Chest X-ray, PA view. Patient: 51 years old, sex M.
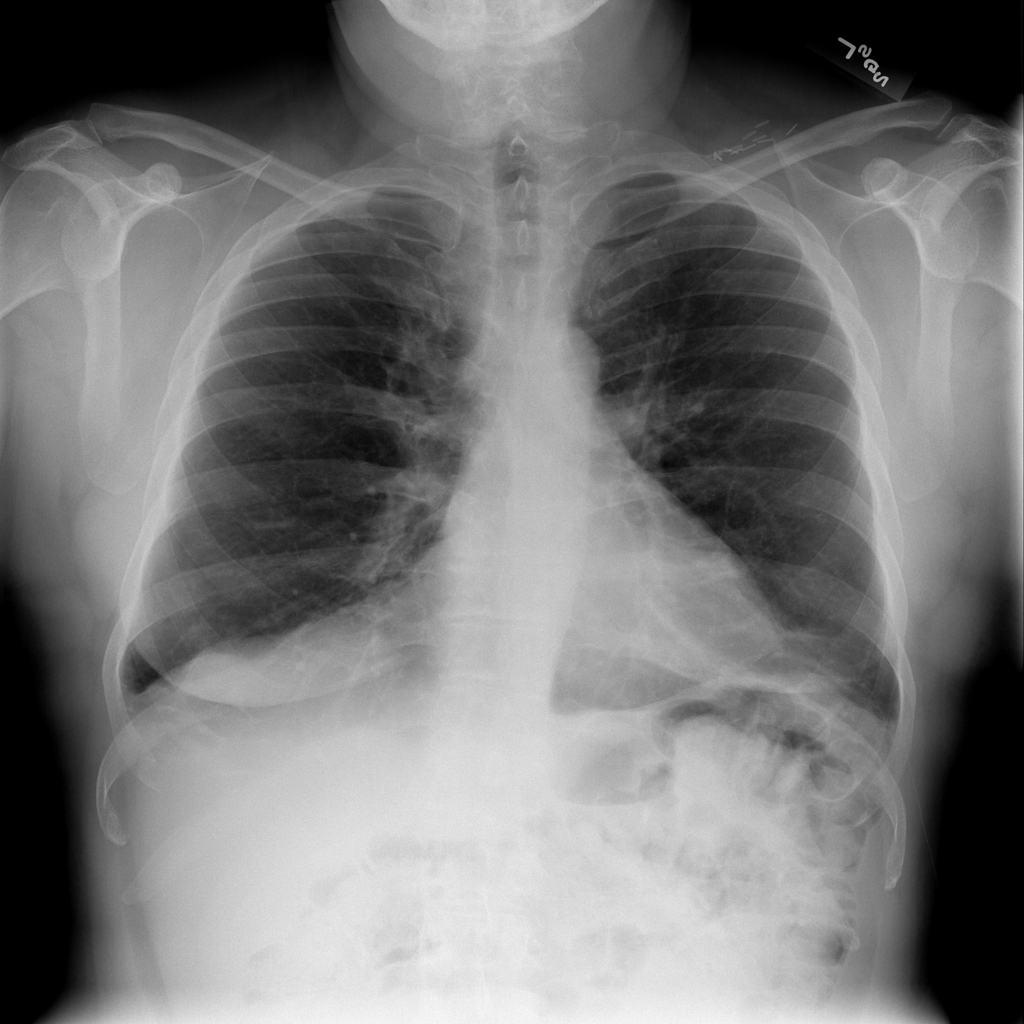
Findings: No Finding